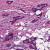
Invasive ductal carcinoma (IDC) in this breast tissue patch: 0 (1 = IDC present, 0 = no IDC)